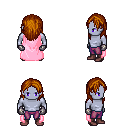
a pixel art fantasy rpg character, male body template, dark elf, purple skin, pink cape, magenta pants, brunette long hairstyle, metal gloves, maroon shoes, four views (front, back, left, right), 2x2 character sprite sheet, small pixel art, hard edges, no anti-aliasing